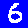
Digit: 6